Aerial crown-view tile of a tropical tree (Barro Colorado Island, Panama), acquired 20240813:
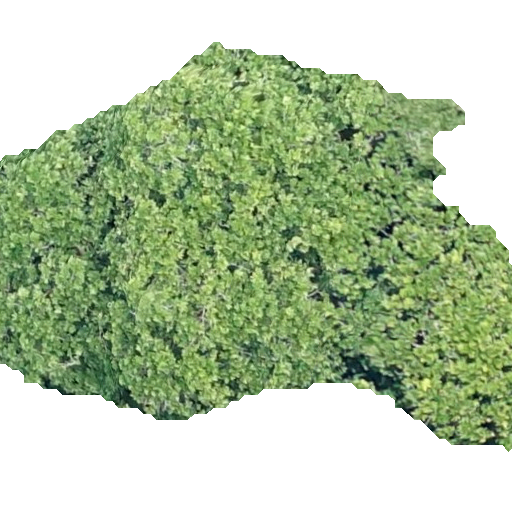
Species: Anacardium excelsum
GBIF accepted scientific name: Anacardium excelsum
Crown area: 246.604 m²